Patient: sex F, age 65
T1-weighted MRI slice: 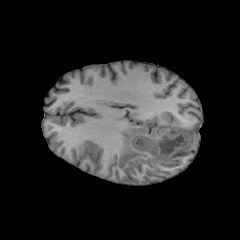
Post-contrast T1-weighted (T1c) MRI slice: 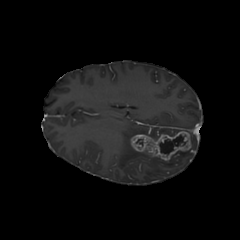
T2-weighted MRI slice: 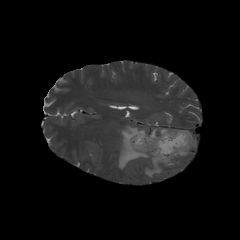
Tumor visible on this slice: yes
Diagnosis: Glioblastoma, IDH-wildtype
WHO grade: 4